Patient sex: M
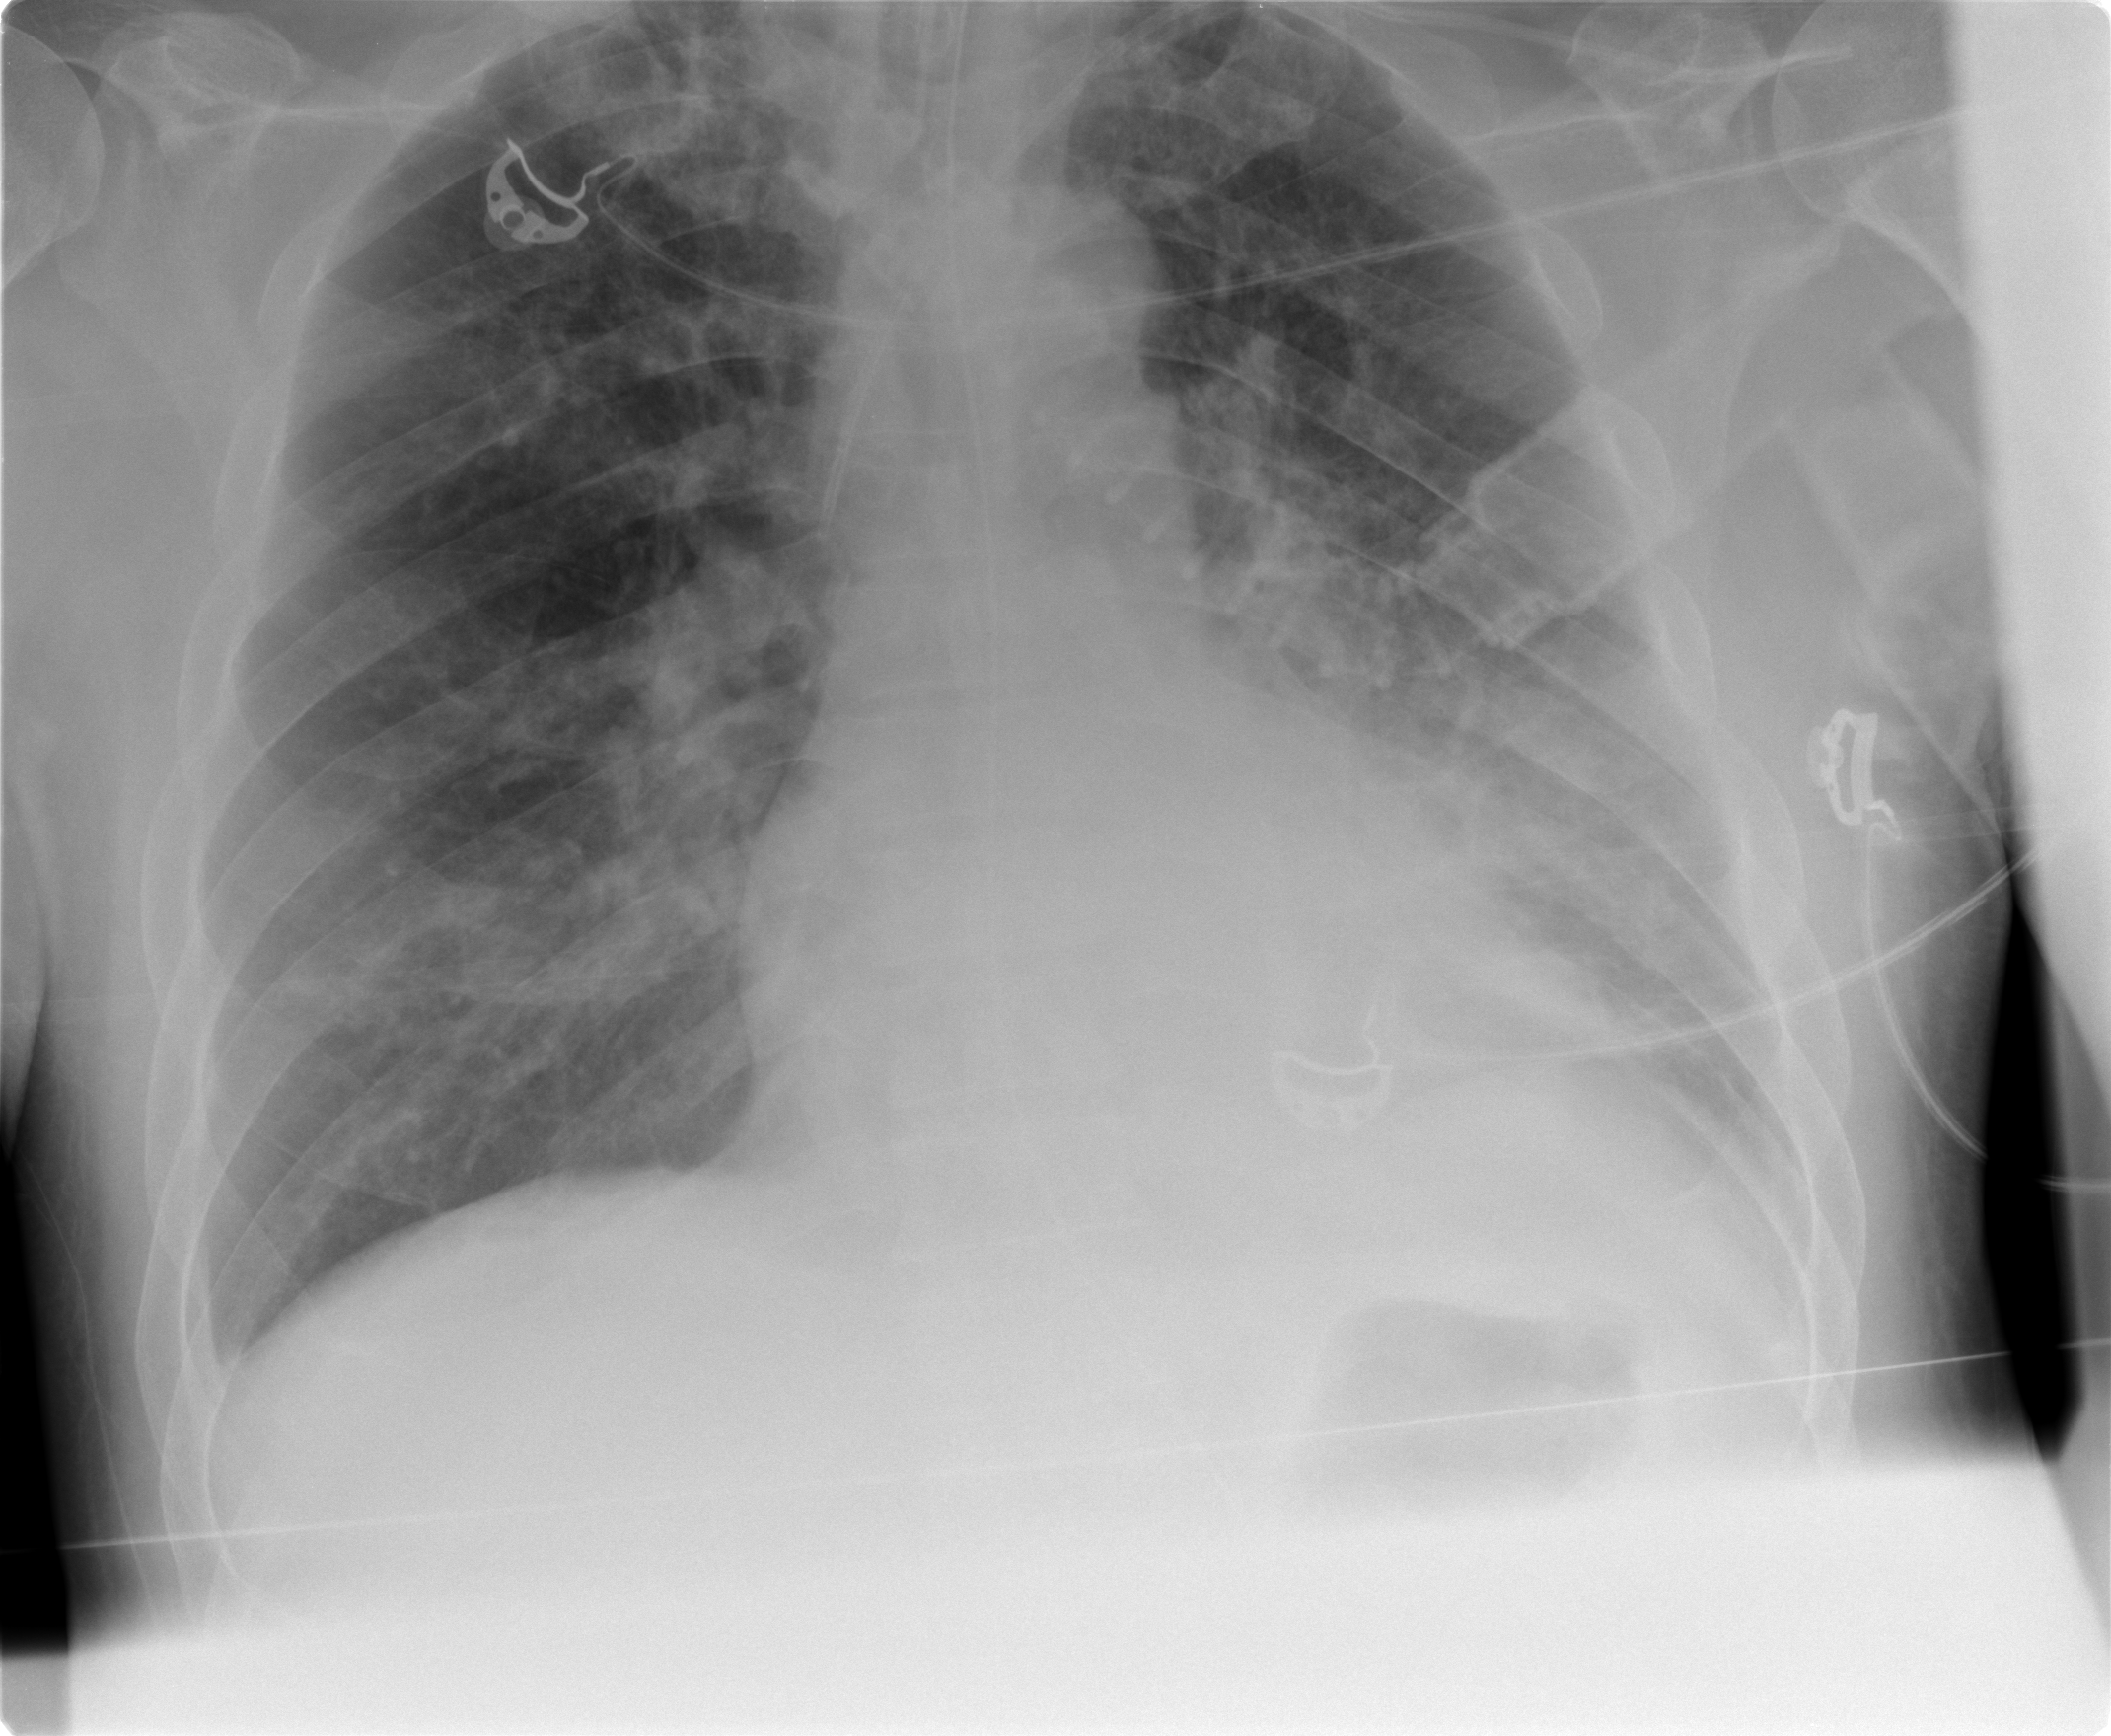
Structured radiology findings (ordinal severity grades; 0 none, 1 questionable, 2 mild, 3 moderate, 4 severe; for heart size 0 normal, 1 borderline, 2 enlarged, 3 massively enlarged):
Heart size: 2
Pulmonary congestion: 2
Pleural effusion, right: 1
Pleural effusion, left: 2
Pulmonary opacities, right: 2
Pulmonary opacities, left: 2
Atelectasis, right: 2
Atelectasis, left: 2